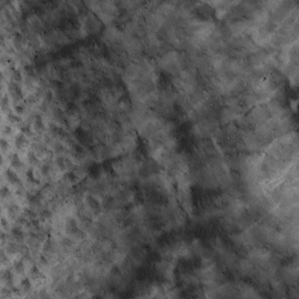
Label: non_frost